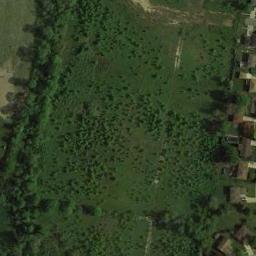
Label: meadow